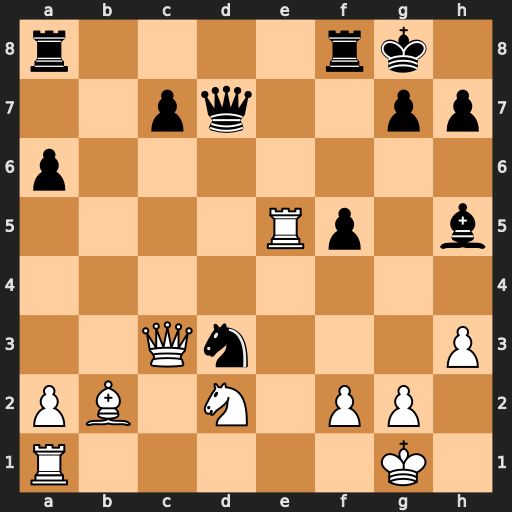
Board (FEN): r4rk1/2pq2pp/p7/4Rp1b/8/2Qn3P/PB1N1PP1/R5K1
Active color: w
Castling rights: -
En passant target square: -
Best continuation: Rd5 Nf4 Rxd7